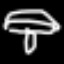
Label: mushroom